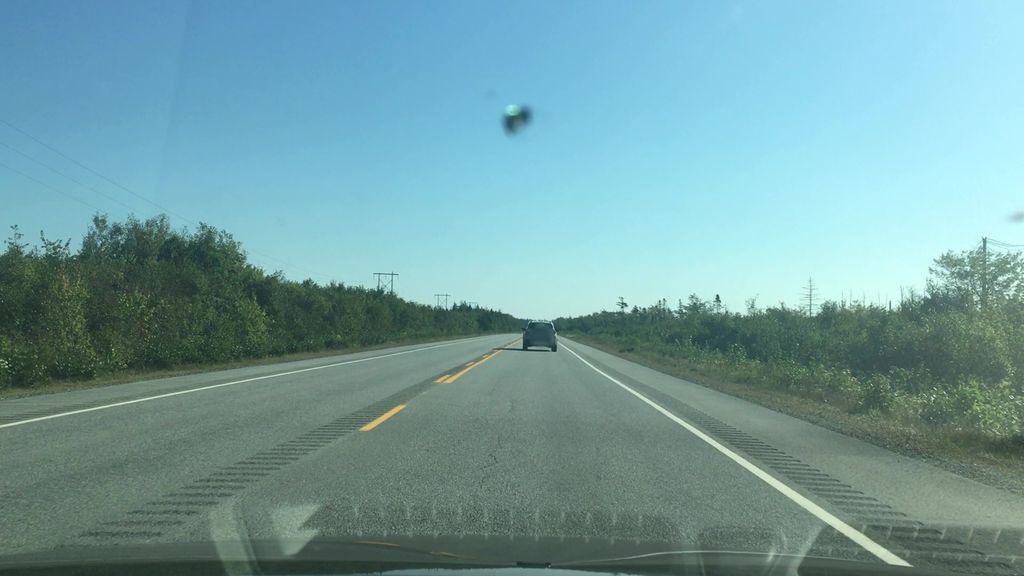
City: halifax